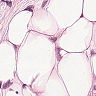
Metastatic tissue present: yes